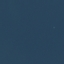
Land use / land cover class: SeaLake